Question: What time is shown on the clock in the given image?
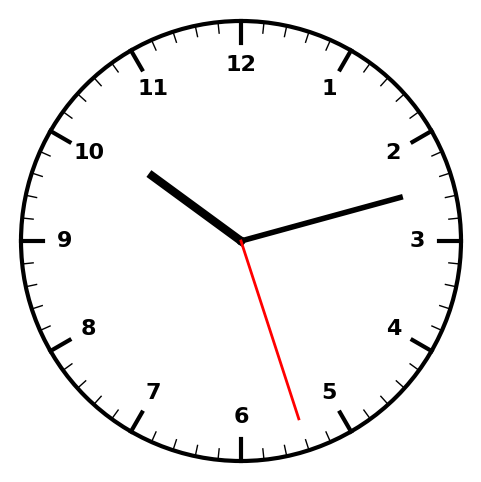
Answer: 10:12:27